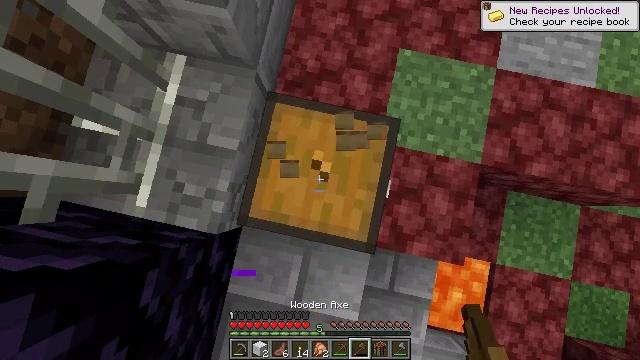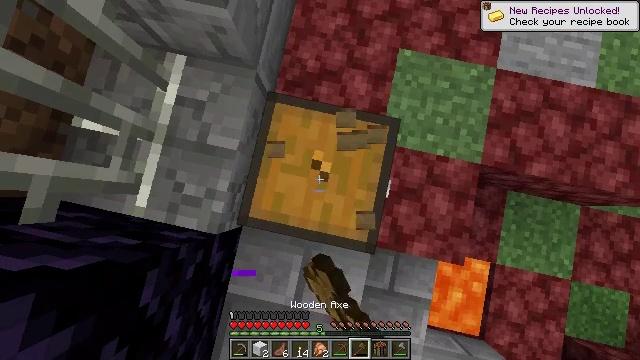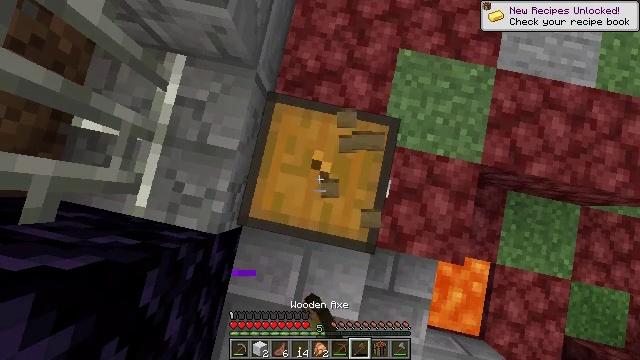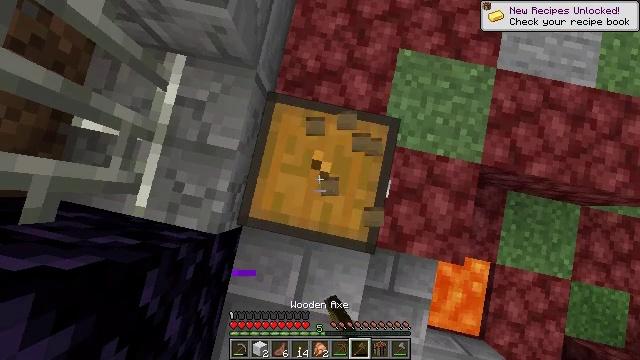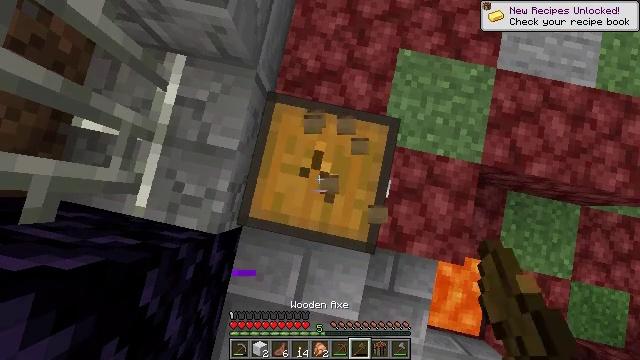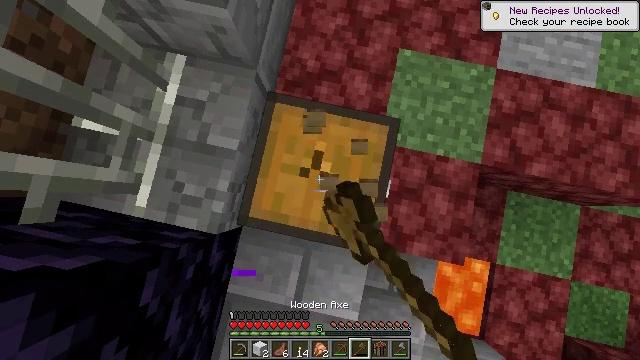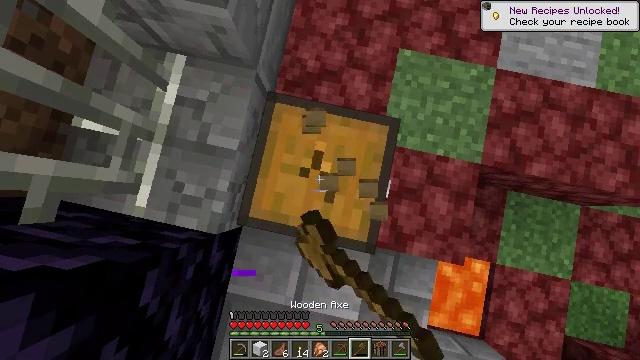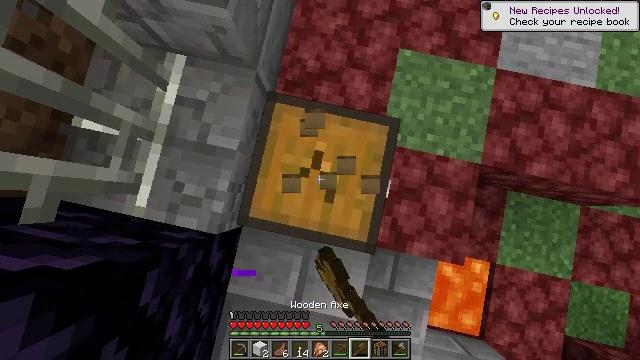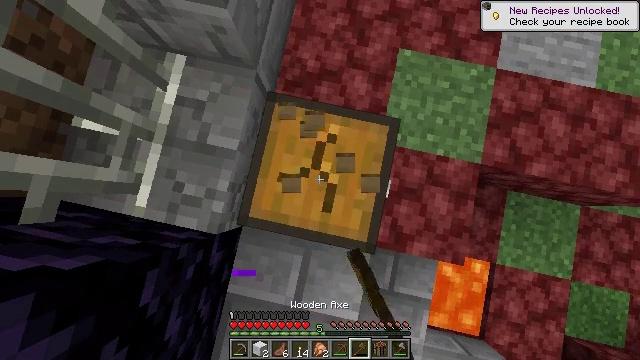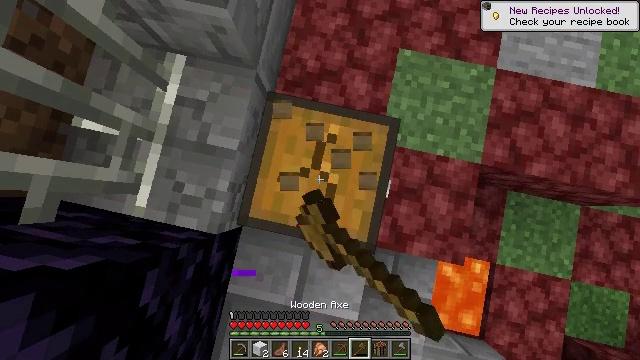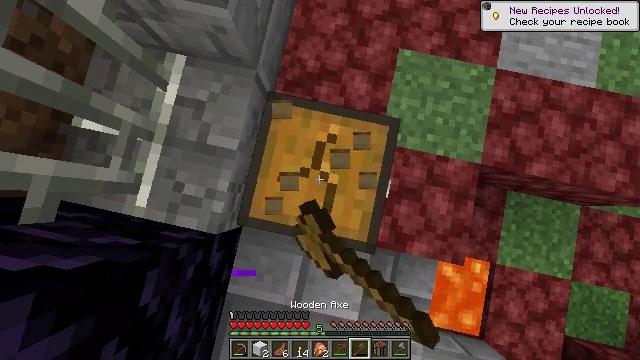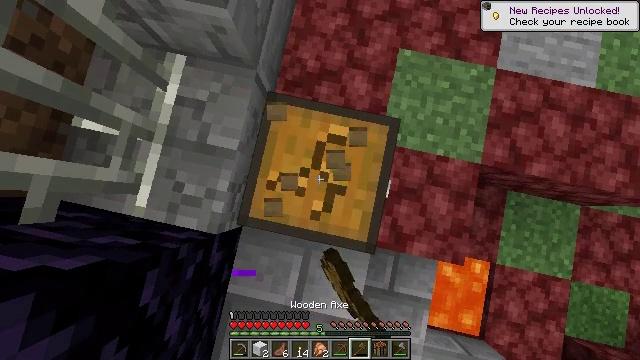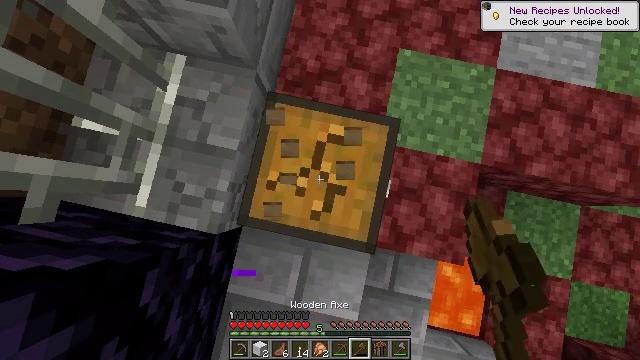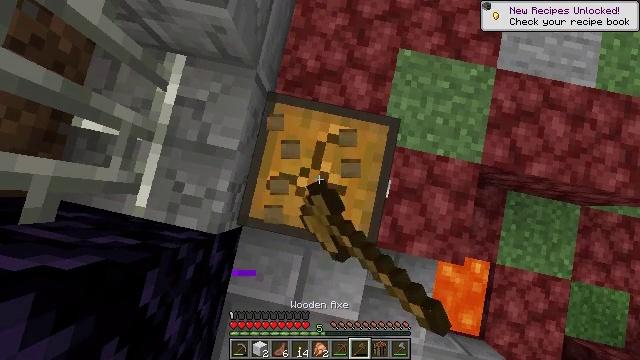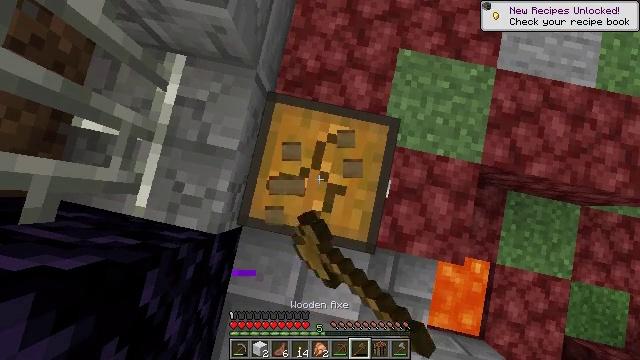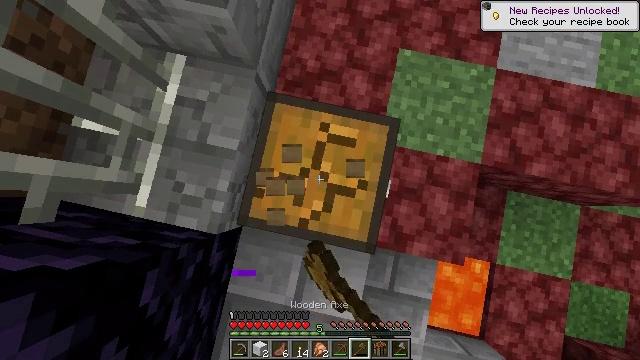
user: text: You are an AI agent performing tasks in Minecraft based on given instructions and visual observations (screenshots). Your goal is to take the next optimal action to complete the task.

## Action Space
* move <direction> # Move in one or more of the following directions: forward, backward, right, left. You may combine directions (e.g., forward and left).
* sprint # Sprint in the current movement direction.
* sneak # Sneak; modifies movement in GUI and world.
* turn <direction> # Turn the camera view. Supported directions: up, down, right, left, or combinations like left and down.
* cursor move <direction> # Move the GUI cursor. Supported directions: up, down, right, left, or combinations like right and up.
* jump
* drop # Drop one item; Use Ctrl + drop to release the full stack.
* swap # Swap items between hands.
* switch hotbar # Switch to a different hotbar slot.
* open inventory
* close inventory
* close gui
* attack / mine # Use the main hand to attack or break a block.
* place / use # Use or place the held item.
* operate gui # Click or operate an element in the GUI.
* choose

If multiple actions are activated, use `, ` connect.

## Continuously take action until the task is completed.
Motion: motion action
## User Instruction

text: Attack the chest to pick it up.
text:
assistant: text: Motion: attack / mine
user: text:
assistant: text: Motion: attack / mine
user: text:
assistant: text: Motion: attack / mine
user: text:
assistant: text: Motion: attack / mine
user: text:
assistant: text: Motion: attack / mine
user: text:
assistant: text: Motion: attack / mine
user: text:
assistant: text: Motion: attack / mine
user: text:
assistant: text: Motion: attack / mine
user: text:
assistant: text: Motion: attack / mine
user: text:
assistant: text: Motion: attack / mine
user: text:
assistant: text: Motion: attack / mine
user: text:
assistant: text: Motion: attack / mine
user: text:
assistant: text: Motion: attack / mine
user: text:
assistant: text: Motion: attack / mine
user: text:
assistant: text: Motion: attack / mine
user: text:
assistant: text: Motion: attack / mine
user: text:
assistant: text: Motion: attack / mine
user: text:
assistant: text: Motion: attack / mine
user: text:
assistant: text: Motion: attack / mine
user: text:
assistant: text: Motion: attack / mine
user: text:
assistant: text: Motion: attack / mine
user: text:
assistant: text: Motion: attack / mine
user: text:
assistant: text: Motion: attack / mine
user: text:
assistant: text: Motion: attack / mine
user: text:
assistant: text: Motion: attack / mine
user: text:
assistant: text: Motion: attack / mine
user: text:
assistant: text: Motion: attack / mine
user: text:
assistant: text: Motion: attack / mine
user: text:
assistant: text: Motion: attack / mine
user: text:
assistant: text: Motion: attack / mine